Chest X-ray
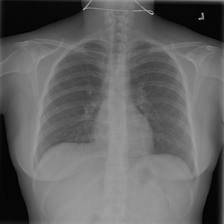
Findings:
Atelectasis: negative
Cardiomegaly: negative
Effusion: negative
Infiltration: negative
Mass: negative
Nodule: positive
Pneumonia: negative
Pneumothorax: negative
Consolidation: negative
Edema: negative
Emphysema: negative
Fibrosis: negative
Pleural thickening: negative
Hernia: negative